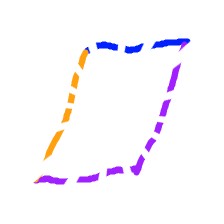
Shape: parallelogram